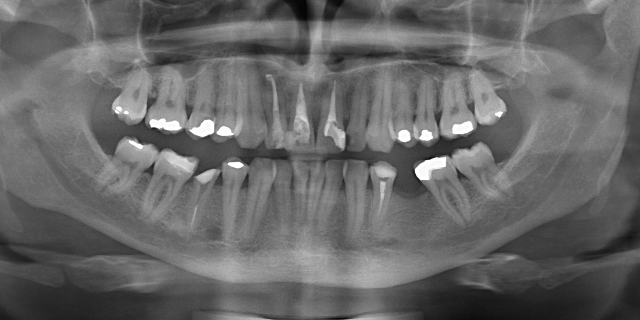
adult